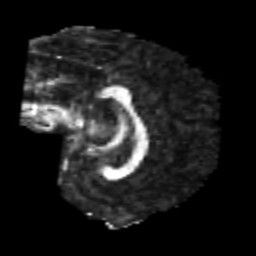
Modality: FA
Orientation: sagittal
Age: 26
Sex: female
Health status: healthy
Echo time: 0.074 s